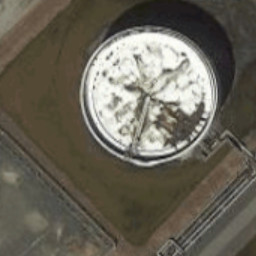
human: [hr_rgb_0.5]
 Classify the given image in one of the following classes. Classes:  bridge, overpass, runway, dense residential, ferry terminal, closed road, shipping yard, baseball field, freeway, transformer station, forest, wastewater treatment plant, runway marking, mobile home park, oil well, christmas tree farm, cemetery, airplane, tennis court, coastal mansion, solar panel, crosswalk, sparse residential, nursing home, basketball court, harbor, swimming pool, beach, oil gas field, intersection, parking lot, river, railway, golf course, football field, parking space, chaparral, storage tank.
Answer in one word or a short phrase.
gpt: storage tank